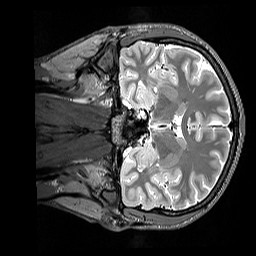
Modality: T2w
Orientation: coronal
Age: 27
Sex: male
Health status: healthy
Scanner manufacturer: siemens
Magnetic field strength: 3 T
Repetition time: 3.2 s
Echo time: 0.568 s